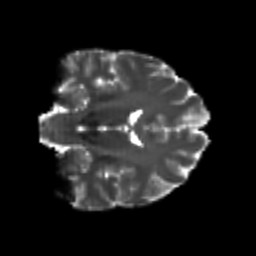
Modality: T2w
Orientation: coronal
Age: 22
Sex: female
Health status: healthy
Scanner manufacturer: philips
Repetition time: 7.388 s
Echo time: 0.08599 s